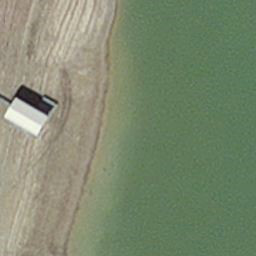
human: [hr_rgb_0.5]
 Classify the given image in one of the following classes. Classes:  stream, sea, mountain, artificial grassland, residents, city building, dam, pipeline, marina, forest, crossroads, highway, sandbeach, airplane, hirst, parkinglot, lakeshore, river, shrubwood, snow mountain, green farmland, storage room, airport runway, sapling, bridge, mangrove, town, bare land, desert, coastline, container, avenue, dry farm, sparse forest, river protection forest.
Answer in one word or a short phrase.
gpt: hirst